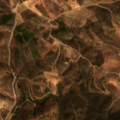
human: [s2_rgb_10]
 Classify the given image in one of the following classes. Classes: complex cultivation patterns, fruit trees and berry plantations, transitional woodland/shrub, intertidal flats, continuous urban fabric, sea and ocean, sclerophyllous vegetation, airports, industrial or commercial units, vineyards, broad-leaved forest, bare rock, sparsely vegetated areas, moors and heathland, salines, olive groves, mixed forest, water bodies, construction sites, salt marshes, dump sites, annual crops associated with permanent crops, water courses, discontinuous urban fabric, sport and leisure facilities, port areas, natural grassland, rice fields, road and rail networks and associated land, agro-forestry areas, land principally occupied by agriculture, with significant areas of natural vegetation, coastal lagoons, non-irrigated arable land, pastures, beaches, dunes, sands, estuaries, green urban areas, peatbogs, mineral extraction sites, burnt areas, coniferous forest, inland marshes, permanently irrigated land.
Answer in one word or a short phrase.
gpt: land principally occupied by agriculture, with significant areas of natural vegetation, sclerophyllous vegetation, transitional woodland/shrub